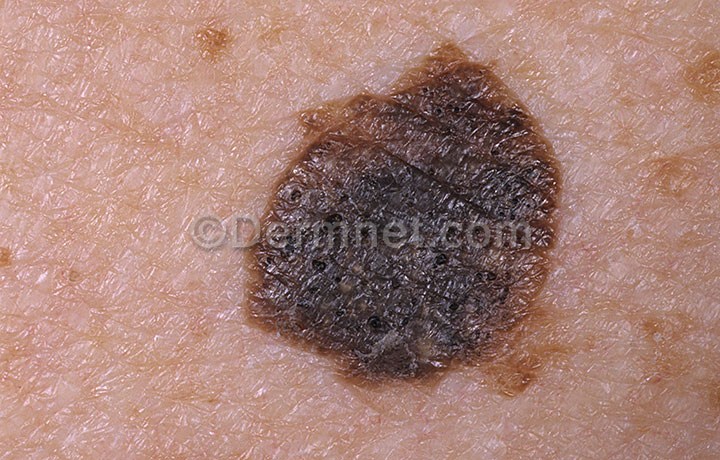
Disease: Seborrheic Keratoses and other Benign Tumors